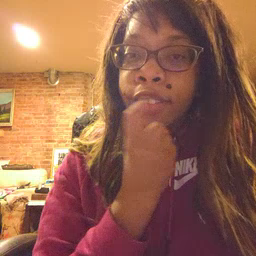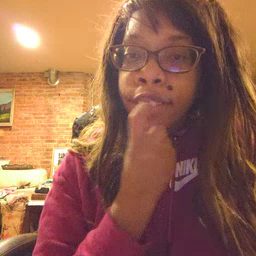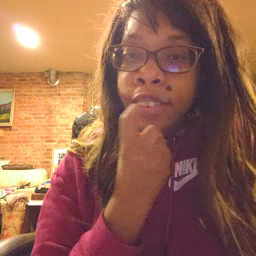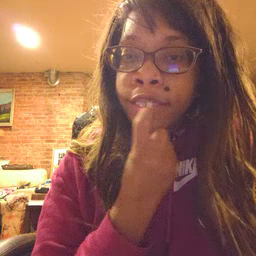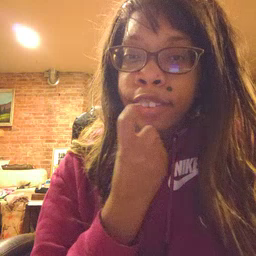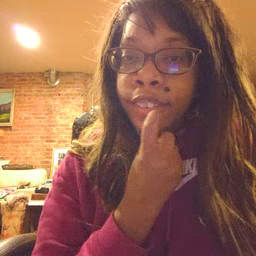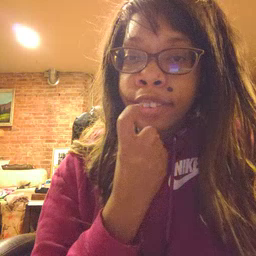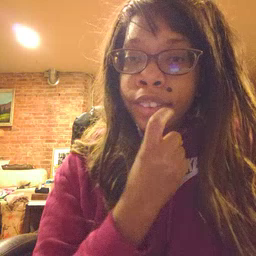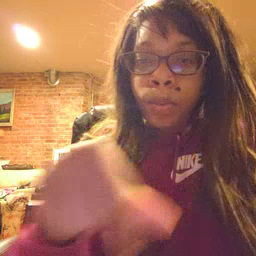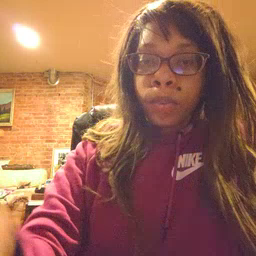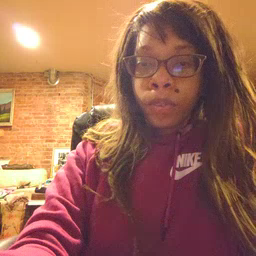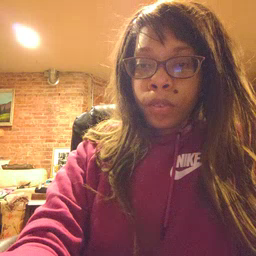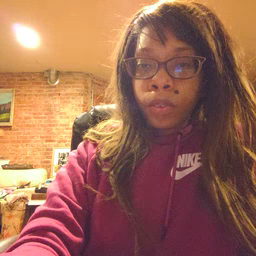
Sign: tooth